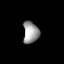
Tissue: lung
Cell type: Myeloid cells
Senescence score: 0.225
Nuclear area (px): 335
Mean DAPI intensity: 154.504